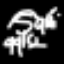
Label: squiggle